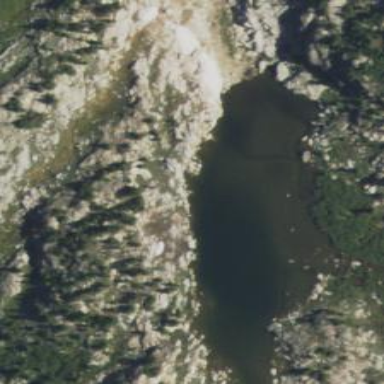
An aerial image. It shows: Lake with natural water.